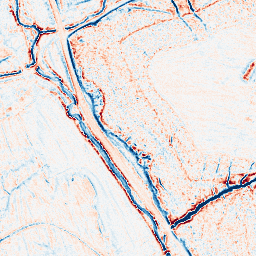
Category: edge_preserving
Decomposition family: anisotropic_diffusion
Decomposition parameters: iterations: 10
kappa: 50
gamma: 0.15
Upsampling method: quartic
Upsampling parameters: scale: 2
Upsampling scale: 2